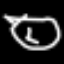
Label: clock